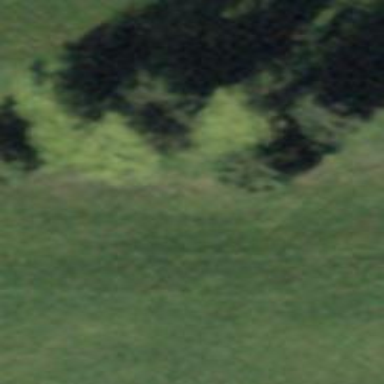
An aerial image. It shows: Needle-leaved tree in its natural environment.